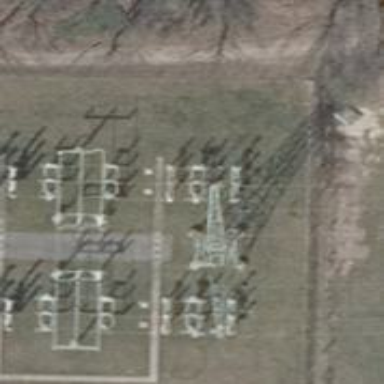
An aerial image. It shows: Power line with three cables.